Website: macys
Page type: billing-address
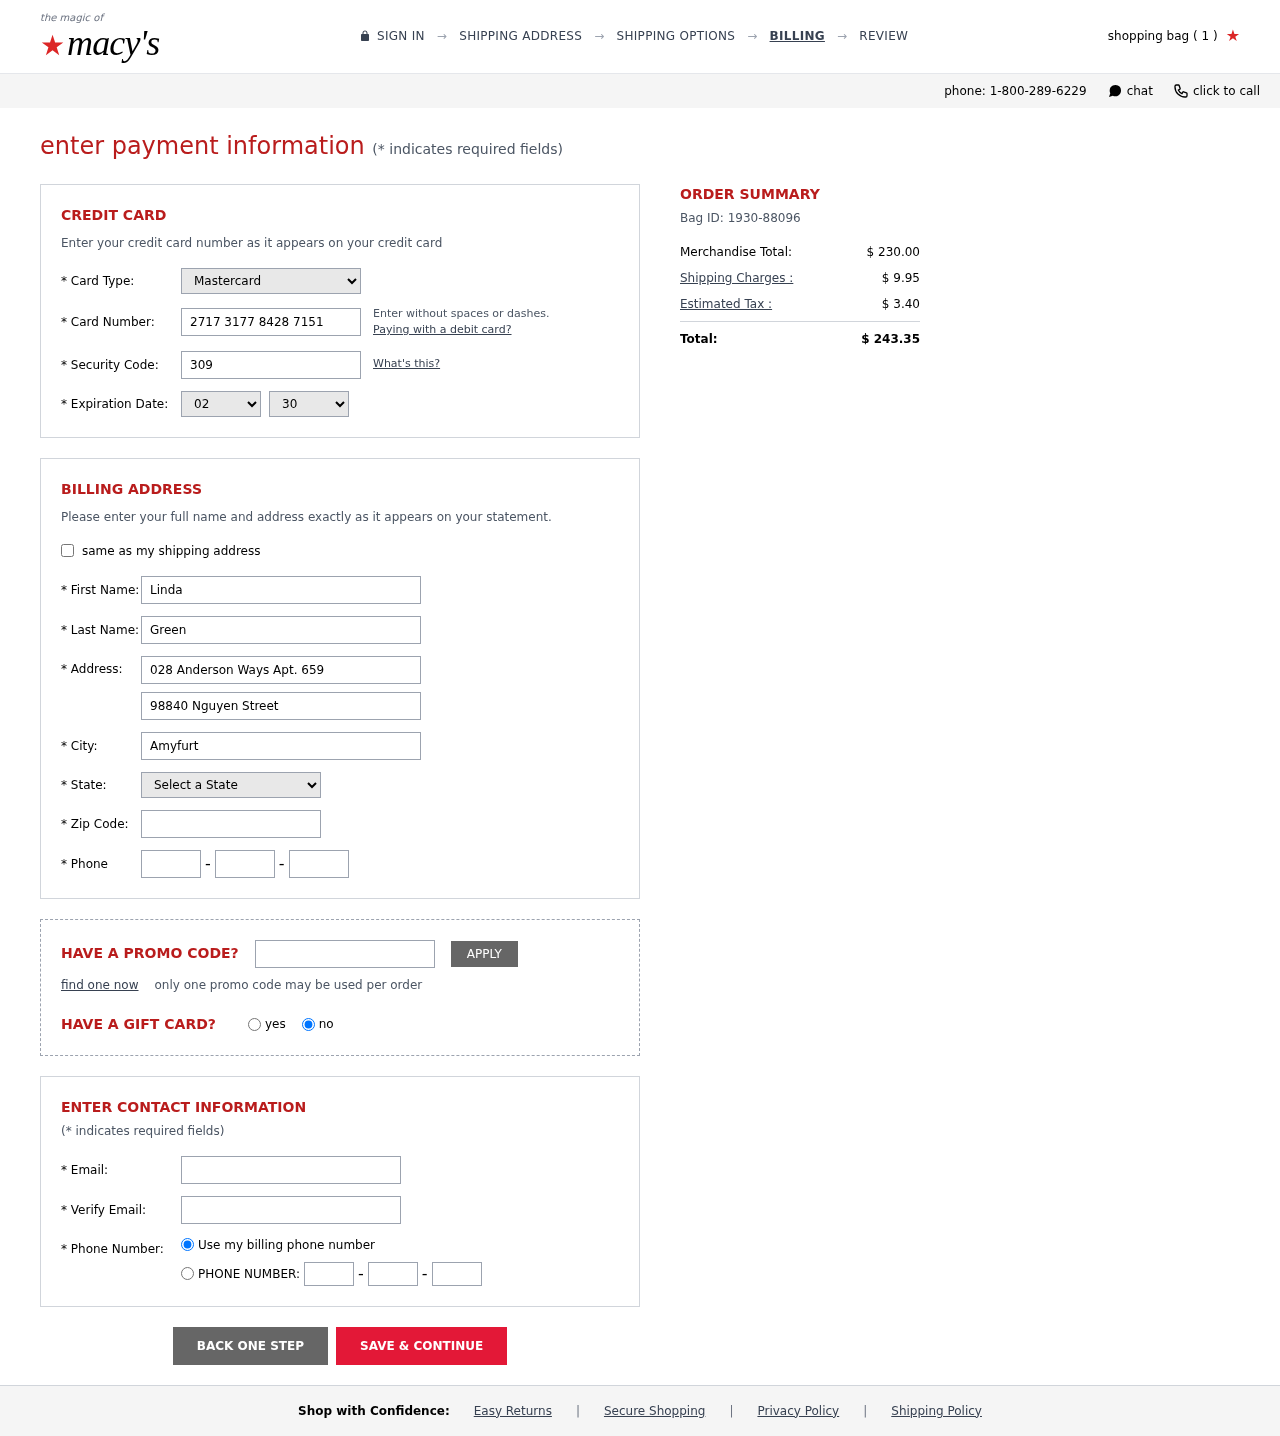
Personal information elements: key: PII_CARD_CVV
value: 309
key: PII_CARD_EXPIRY_MONTH
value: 02
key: PII_CARD_EXPIRY_YEAR
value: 30
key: PII_CARD_NUMBER
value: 2717 3177 8428 7151
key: PII_CARD_TYPE
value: Mastercard
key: PII_CITY
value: Amyfurt
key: PII_EMAIL
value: linda_green@yahoo.com
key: PII_FIRSTNAME
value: Linda
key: PII_LASTNAME
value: Green
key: PII_PHONE_AREA
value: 622
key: PII_PHONE_PREFIX
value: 825
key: PII_PHONE_SUFFIX
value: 6405
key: PII_POSTCODE
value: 01133
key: PII_STATE_ABBR
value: NC
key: PII_STREET
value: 028 Anderson Ways Apt. 659
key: PII_STREET2
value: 98840 Nguyen Street
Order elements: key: ORDER_NUM_ITEMS
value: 1
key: ORDER_ID
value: Bag ID: 1930-88096
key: ORDER_SUBTOTAL
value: $ 230.00
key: ORDER_SHIPPING_COST
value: $ 9.95
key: ORDER_TAX
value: $ 3.40
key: ORDER_TOTAL
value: $ 243.35